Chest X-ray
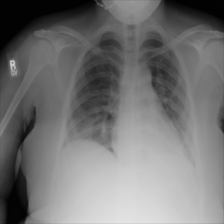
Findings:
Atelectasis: negative
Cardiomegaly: negative
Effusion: negative
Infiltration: positive
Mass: negative
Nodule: negative
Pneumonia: negative
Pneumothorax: negative
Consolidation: negative
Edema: negative
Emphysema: negative
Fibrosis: negative
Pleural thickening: negative
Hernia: negative